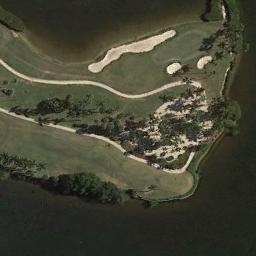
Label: golf_course